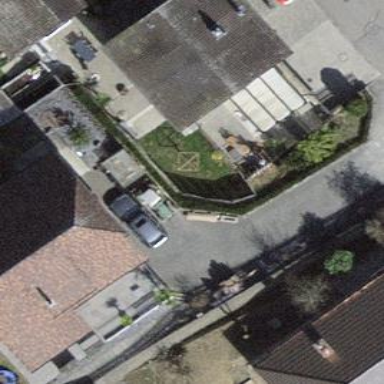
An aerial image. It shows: Residential building.